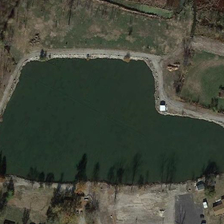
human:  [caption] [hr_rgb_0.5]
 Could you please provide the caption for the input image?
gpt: several buildings and some sparsely distributed small trees are around a pond .

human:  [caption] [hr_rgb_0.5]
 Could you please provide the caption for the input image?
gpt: several buildings and some sparsely distributed small trees are around a pond .

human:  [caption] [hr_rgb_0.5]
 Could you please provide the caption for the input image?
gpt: around the big pond is a white circle .

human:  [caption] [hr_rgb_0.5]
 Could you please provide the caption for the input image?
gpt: a large pond is surrounded by yellow green trees .

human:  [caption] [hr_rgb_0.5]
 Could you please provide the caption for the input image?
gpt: a large pond is surrounded by yellow green trees .